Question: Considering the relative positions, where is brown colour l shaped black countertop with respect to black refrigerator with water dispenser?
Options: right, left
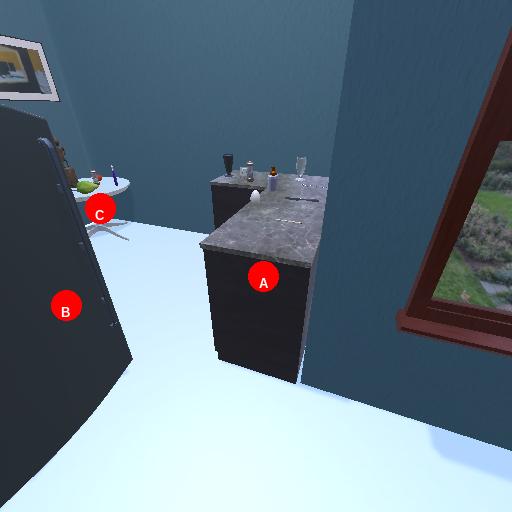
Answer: right